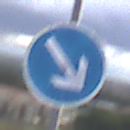
Verkehrszeichen: VorgeschriebeneVorbeifahrtRechts
Umgebung: Outdoor, Suburban
Tageszeit: MorningAfternoon
Wetter: PartlyCloudy
Licht: Natural
Jahreszeit: NotSpecified
Kontrast: LowContrast